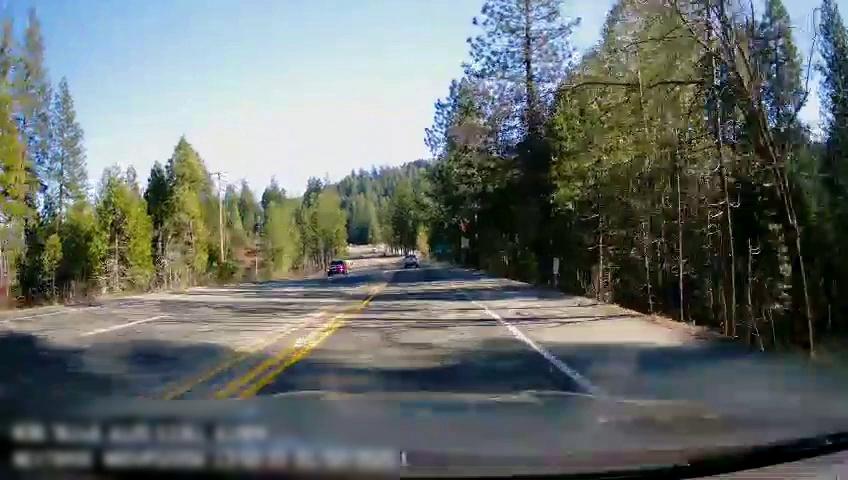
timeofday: Day
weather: Sunny
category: Drivable Space
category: Vehicles | Car
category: Vehicles | Truck
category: Lanes | Alternate Lane
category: Lanes | Current Lane
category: Lanes | Current Lane
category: Lanes | Opposite Lane
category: Lanes | Opposite Lane
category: Lanes | Opposite Lane
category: Lanes | Opposite Lane
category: Traffic | Signs